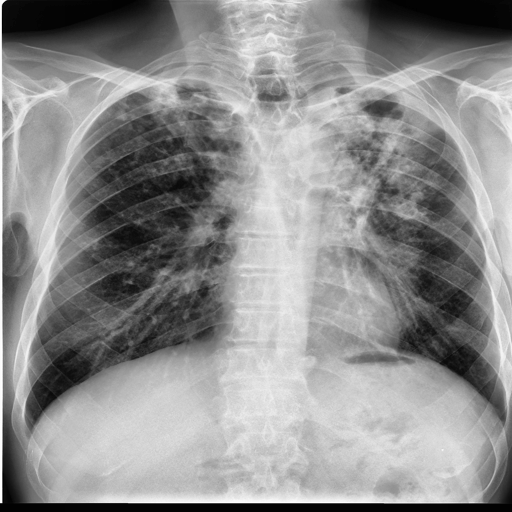
Finding: TUBERCULOSIS